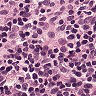
Metastatic tissue present: no